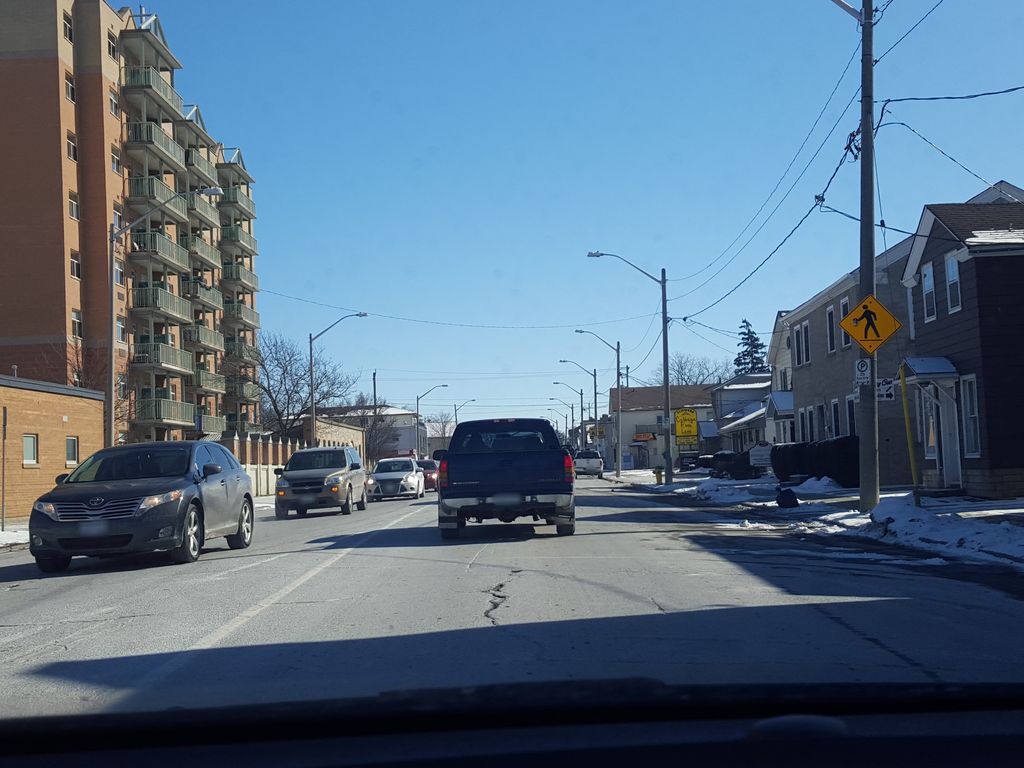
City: kitchener-waterloo